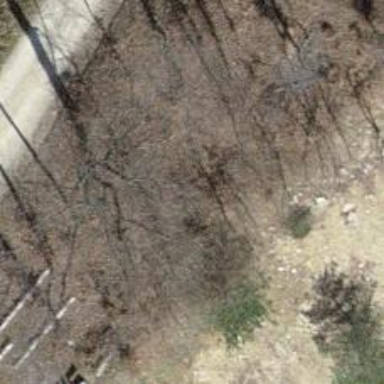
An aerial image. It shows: Bench.